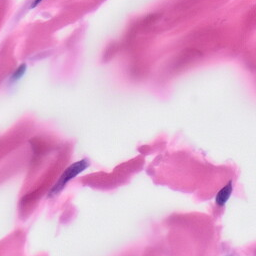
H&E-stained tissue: Skin